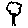
Label: tree